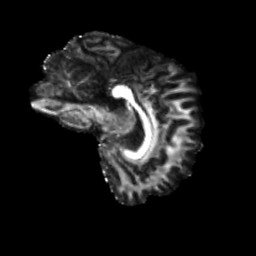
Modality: FA
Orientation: sagittal
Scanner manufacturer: siemens
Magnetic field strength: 3 T
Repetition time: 4 s
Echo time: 0.0594 s